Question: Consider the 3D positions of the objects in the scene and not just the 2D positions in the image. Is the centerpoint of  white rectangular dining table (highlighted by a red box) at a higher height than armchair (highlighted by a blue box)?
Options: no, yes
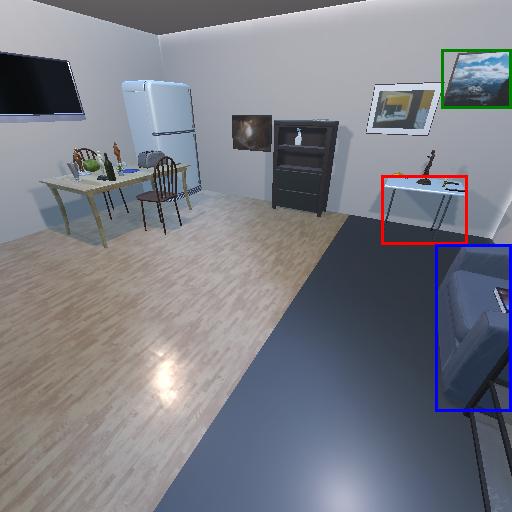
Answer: no